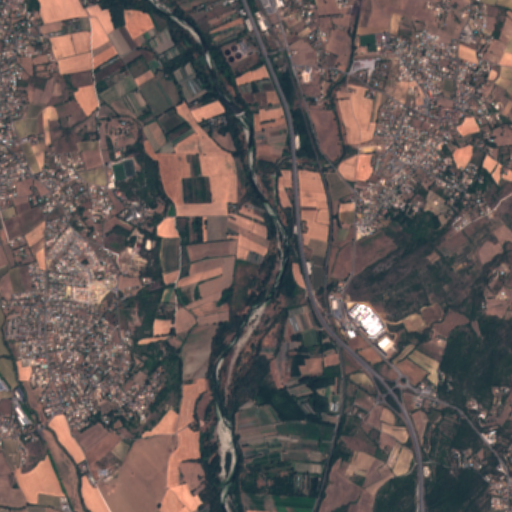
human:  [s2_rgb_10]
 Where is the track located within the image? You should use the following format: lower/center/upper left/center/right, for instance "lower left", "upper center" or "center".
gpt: The track is located in the upper left of the image.
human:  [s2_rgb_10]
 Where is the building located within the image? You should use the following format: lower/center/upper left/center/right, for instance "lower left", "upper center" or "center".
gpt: There is no building in the image.